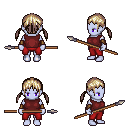
a pixel art fantasy rpg character, female body template, dark elf, purple skin, maroon sleeveless shirt, red pants, white blonde twin-tailed hairstyle, cloth bracers, spear, four views (front, back, left, right), 2x2 character sprite sheet, small pixel art, hard edges, no anti-aliasing